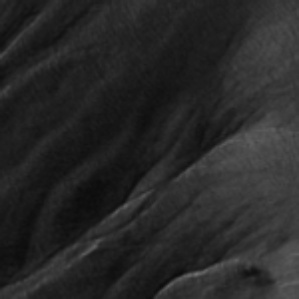
Label: frost